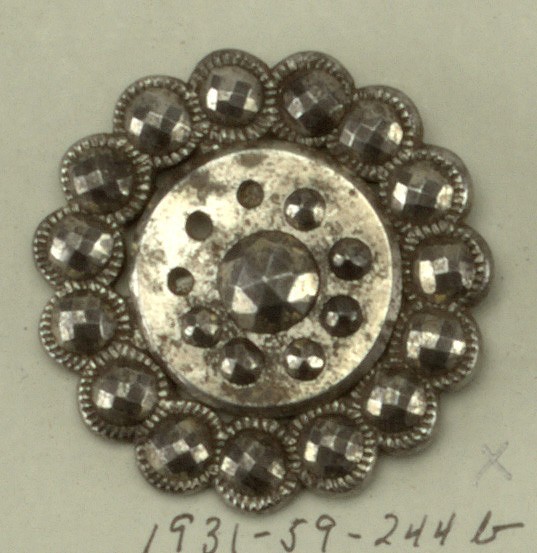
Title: Button
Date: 1801–50
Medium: Cut steel
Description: Steel button decorated with faceted steel ornaments, all have a central boss and one of two rings of bosses surrounding it; all have scalloped edge except F,H,K,L,M,N.

On card 65